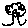
Label: tree